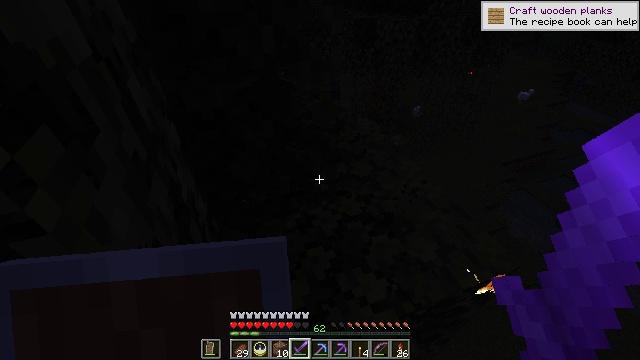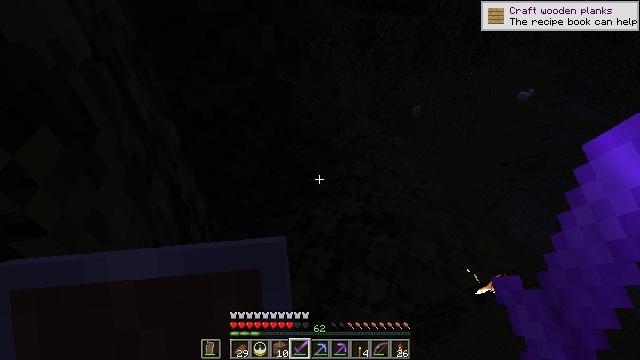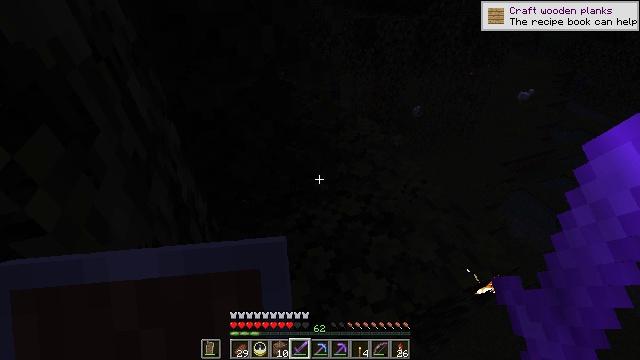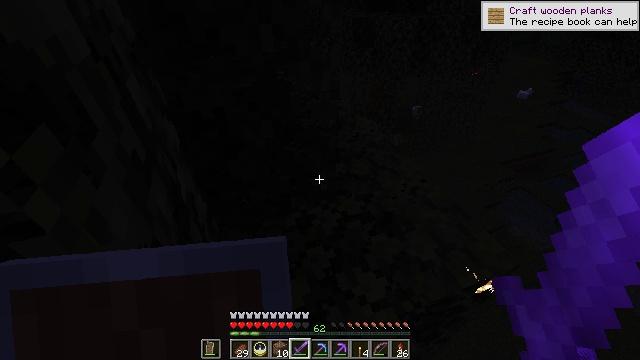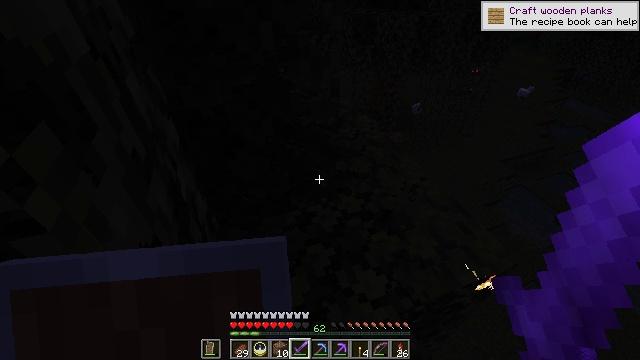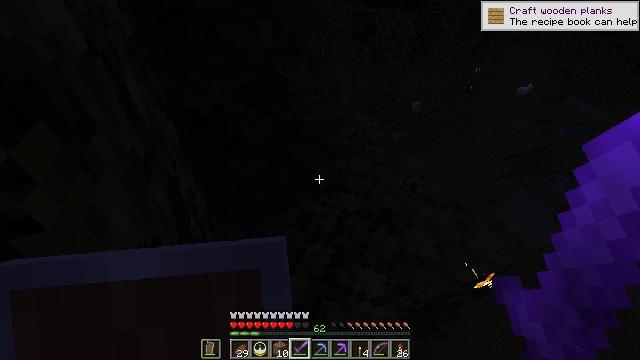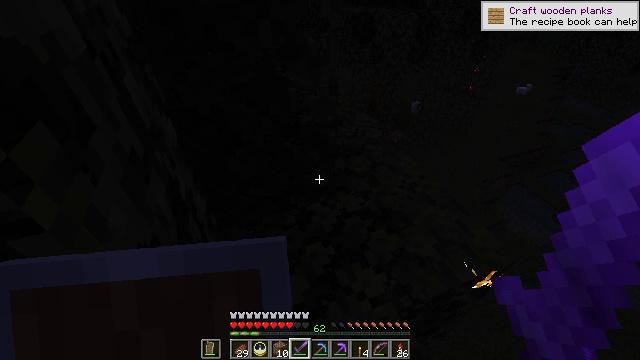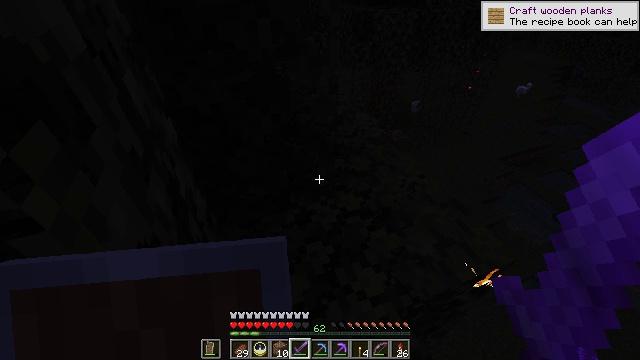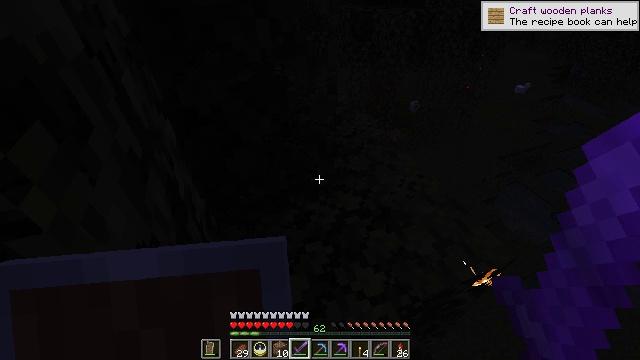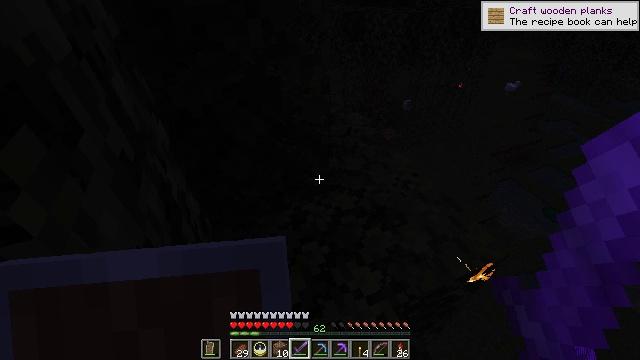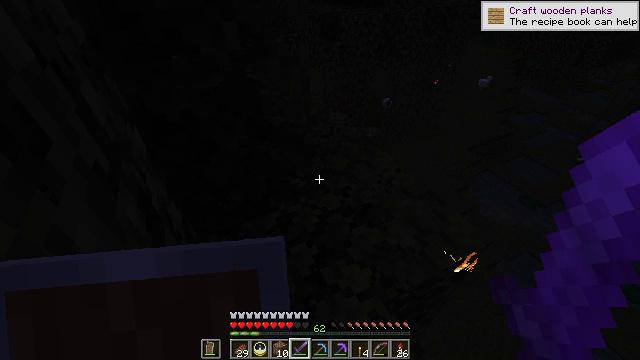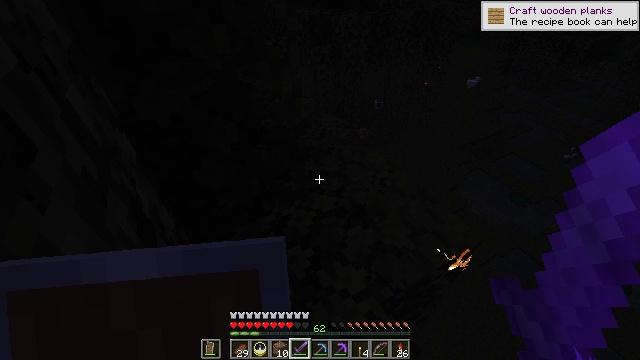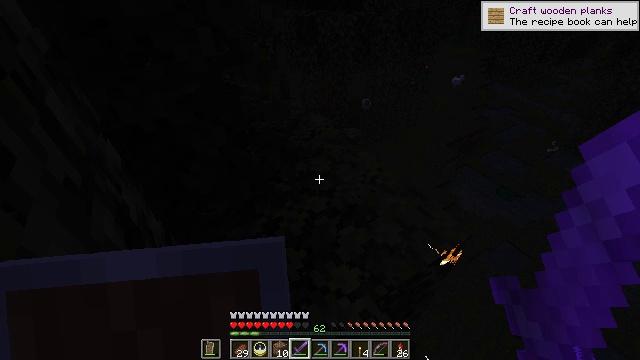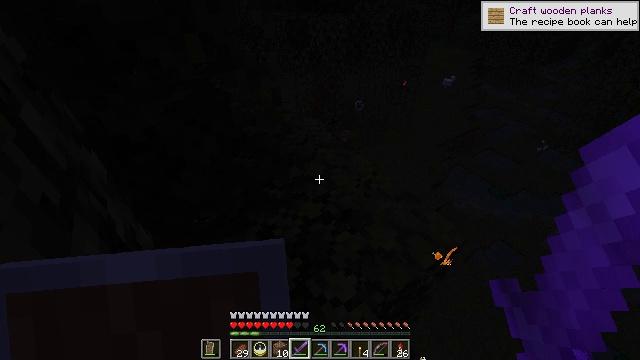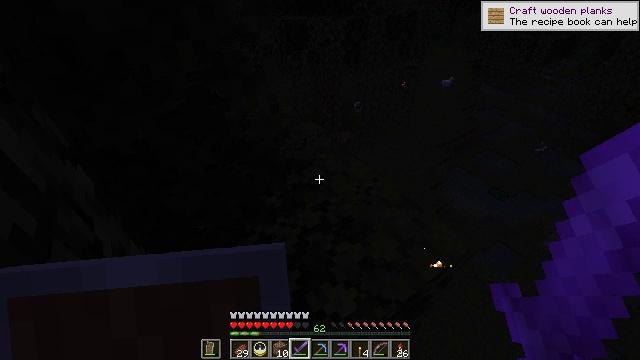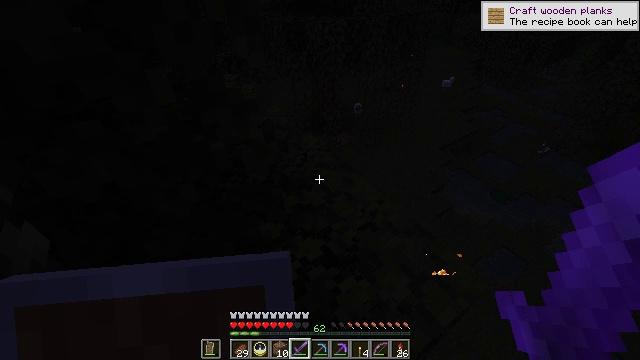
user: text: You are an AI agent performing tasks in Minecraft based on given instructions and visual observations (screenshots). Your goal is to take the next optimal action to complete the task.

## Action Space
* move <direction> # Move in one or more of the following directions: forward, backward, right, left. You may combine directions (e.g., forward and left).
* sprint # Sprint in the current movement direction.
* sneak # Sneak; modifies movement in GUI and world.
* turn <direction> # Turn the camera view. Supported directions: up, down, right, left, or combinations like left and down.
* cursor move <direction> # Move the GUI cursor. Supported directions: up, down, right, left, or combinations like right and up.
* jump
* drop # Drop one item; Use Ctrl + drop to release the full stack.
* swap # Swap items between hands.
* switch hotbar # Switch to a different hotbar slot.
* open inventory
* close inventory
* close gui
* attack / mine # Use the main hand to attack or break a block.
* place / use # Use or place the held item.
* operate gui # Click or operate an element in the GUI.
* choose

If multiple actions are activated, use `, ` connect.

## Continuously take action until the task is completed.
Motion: motion action
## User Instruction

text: Hunt a slime.
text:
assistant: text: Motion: close inventory
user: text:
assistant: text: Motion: close inventory
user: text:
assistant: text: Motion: no_op
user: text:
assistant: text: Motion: no_op
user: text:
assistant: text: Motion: no_op
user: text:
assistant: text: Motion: no_op
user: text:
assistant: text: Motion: no_op
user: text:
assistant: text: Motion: no_op
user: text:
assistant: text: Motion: turn right
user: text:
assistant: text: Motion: turn right
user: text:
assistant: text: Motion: turn right
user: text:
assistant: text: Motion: turn right
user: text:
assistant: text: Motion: move forward, turn right
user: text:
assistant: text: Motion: move forward
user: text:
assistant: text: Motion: move forward
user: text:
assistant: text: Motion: move forward
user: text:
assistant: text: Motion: move forward
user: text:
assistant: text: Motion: move forward
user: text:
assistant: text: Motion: move forward
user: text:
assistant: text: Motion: move forward
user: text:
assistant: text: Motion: no_op
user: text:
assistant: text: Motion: no_op
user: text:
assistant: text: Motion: no_op
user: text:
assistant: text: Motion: no_op
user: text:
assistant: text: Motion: no_op
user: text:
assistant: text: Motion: no_op
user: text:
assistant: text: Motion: no_op
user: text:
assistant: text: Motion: turn left
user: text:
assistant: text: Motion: move forward and move right, turn left
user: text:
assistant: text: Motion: move forward and move right, turn left